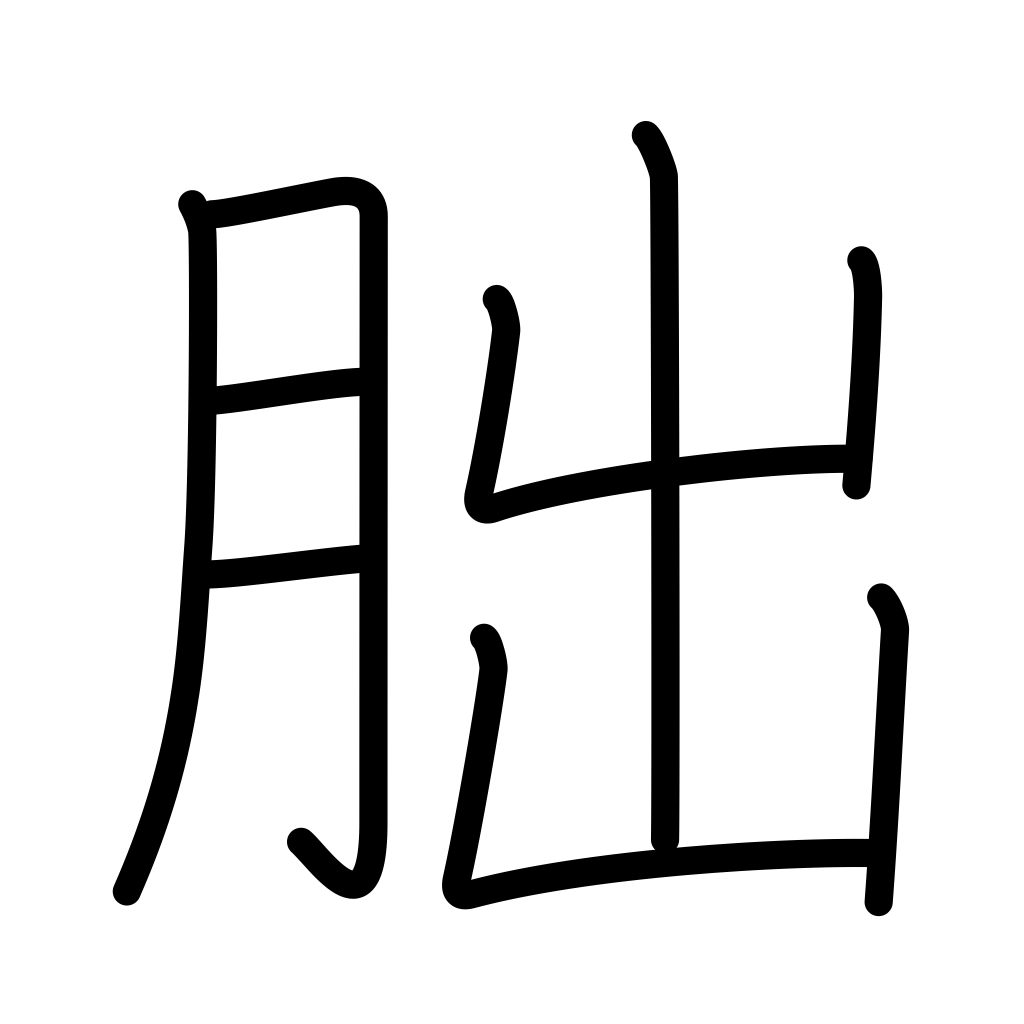
Meaning: new moon, crescent moon